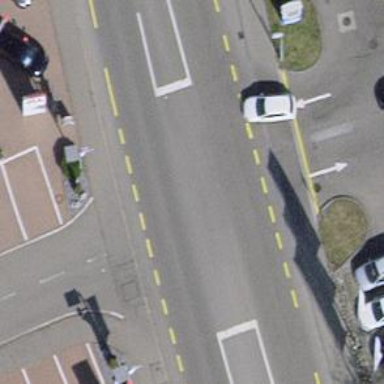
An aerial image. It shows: Secondary road with asphalt surface. There are sidewalks on both sides and cycle lane.